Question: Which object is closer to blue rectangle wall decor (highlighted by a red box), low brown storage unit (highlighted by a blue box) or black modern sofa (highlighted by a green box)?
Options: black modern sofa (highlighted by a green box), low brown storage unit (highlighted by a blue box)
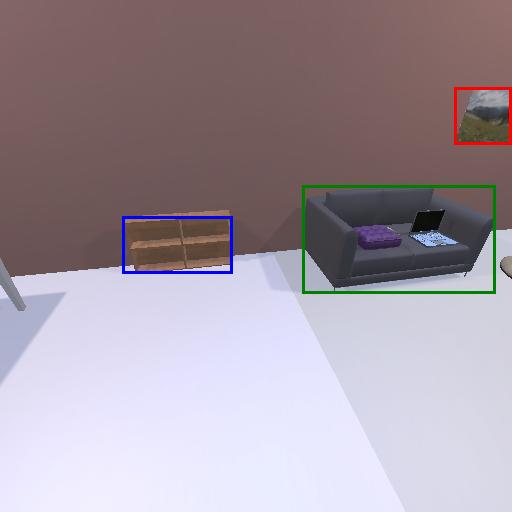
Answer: black modern sofa (highlighted by a green box)